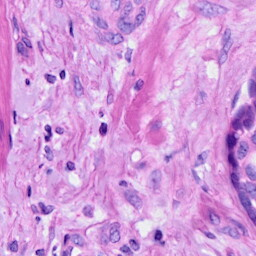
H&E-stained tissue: Ovarian